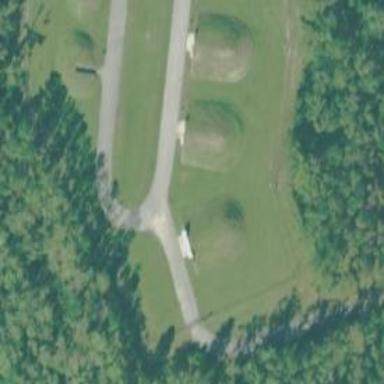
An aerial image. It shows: Military bunker.